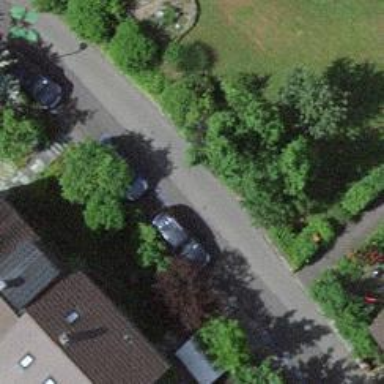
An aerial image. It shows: Asphalt road in living street.